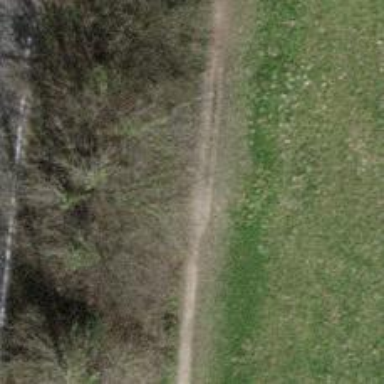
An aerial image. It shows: Footway along the road.